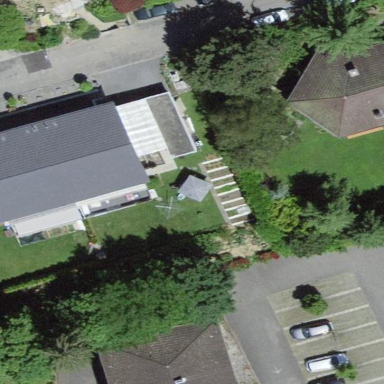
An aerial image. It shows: Terrace building with gabled roof.